Question: I use SyntaxHighlighter Evolved to show code on my wordpress sites. One one site using the TwentyTwelve theme, everything works as expected. However, on another that uses Virtue, all the code is shifted down one line when line numbering is turned on. I saw <URL> on this, but I couldn't figure out what they were changing. Has anyone else seen this, and if so, is there any easy fix in css or similar?
Edit: to follow up, I realized that the shift does not occur in Chrome but only in Firefox. A typical occurrence is <URL>.

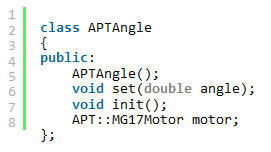
Answer: I ran into the same problem. How you can fix it (and what was meant in the comment you are referring to) is:
Edit the CSS file you are using, e.g. '.../syntaxhiglighter/styles/shCore.css'
Navigate to line 44 where it says:
'''
vertical-align: baseline !important;
'''
and change it to:
'''
vertical-align: top !important;
'''